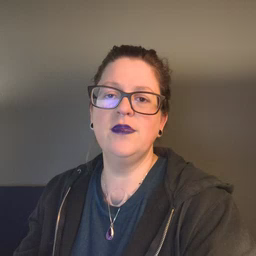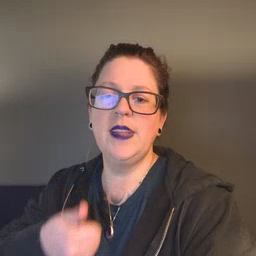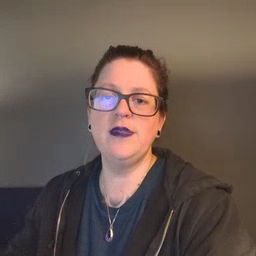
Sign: every